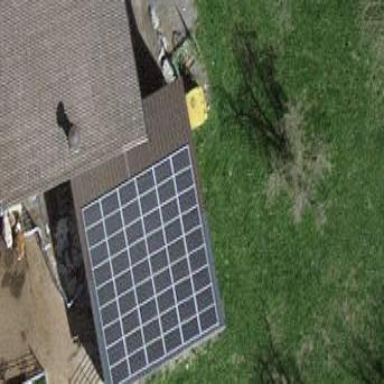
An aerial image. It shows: Solar power generator using photovoltaic method with solar photovoltaic panel types.